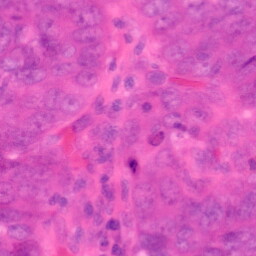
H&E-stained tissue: Colon